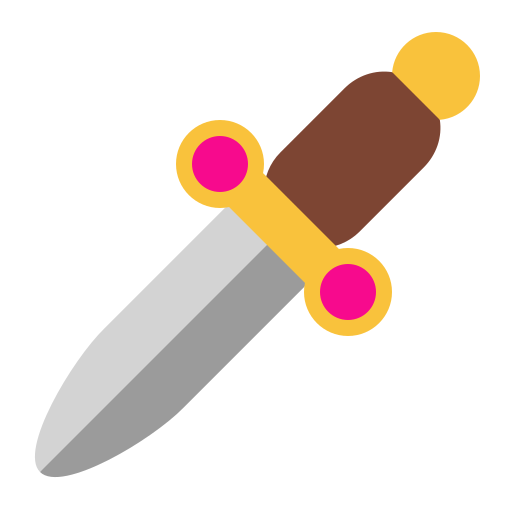
dagger flat